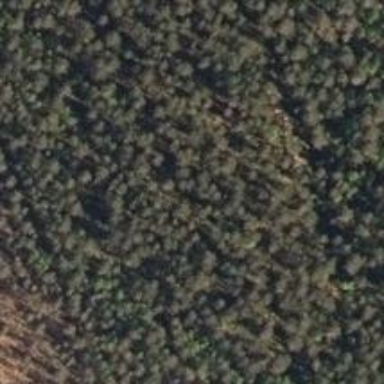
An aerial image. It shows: Woodland consisting mainly of needle-leaved trees.